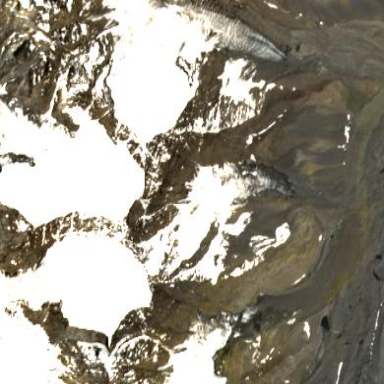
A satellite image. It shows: Majestic glacier in the distance.